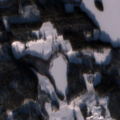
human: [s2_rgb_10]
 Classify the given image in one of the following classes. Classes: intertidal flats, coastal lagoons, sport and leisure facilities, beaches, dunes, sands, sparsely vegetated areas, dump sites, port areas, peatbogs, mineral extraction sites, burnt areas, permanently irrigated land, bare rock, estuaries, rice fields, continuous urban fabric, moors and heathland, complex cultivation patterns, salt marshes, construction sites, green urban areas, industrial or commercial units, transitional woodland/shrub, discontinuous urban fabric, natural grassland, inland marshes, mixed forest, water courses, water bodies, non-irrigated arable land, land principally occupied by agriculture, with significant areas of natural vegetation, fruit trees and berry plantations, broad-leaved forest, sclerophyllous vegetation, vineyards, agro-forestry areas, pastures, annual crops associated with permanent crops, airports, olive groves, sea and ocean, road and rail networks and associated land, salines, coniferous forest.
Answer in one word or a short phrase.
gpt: land principally occupied by agriculture, with significant areas of natural vegetation, coniferous forest, water bodies